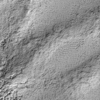
Label: not_dusty